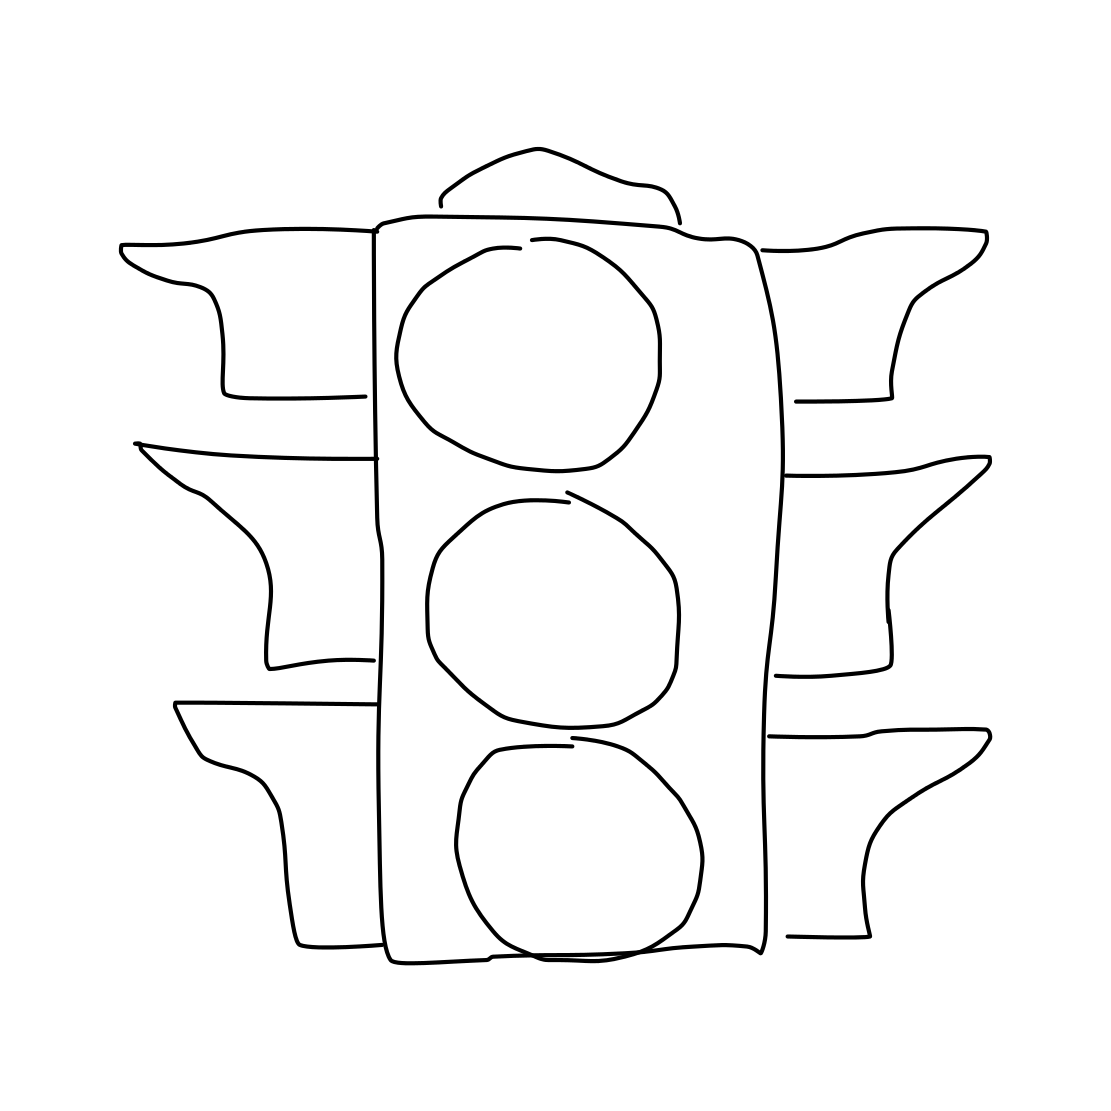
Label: traffic light